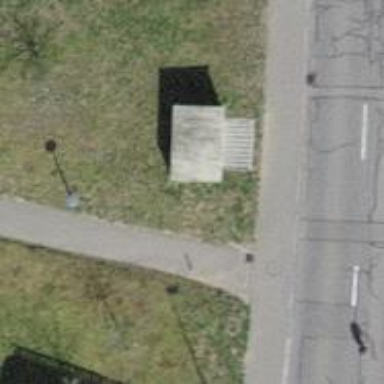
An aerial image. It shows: Transformer is shown.